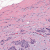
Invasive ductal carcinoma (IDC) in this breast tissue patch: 1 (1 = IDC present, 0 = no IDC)